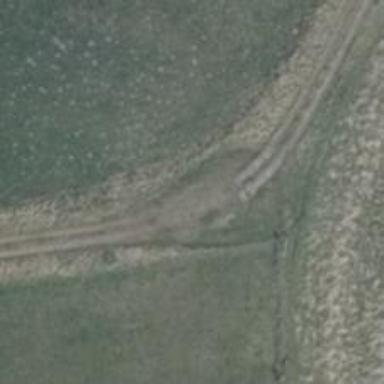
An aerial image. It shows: Compacted grade3 track.